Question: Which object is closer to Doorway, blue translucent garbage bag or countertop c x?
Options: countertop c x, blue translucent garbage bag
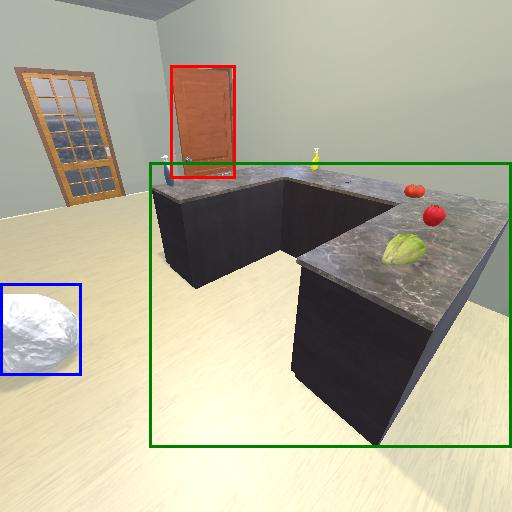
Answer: countertop c x